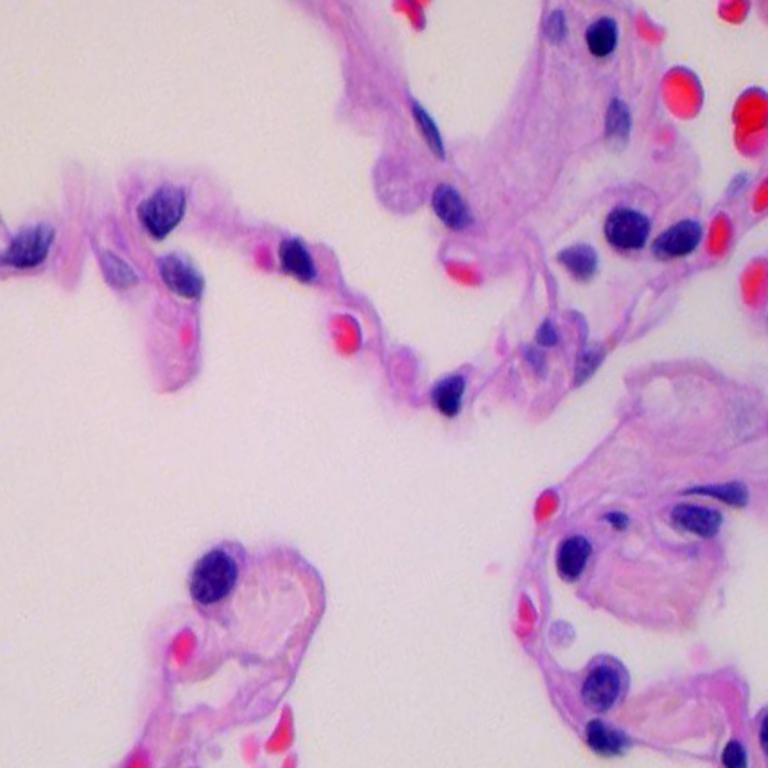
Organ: lung
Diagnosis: benign